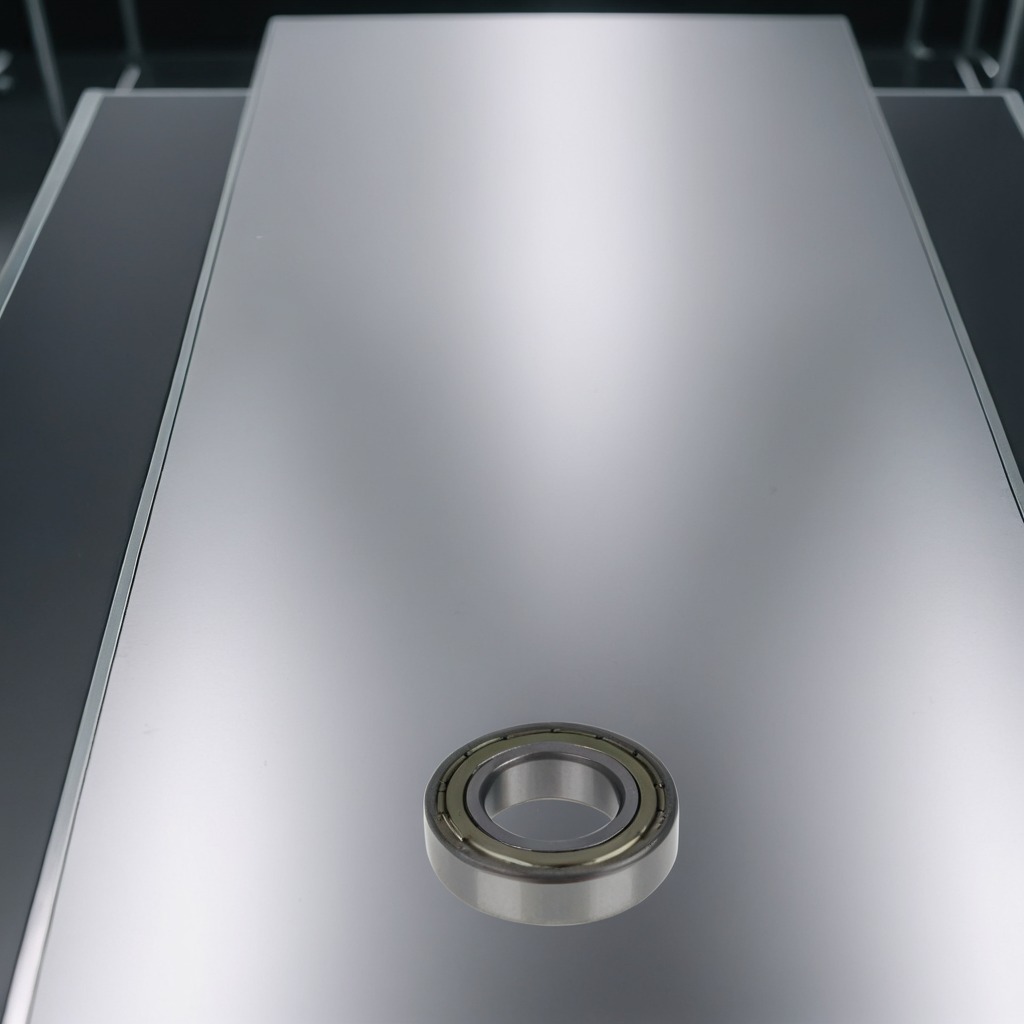
A metal ball bearing is lying on the stainless steel table.